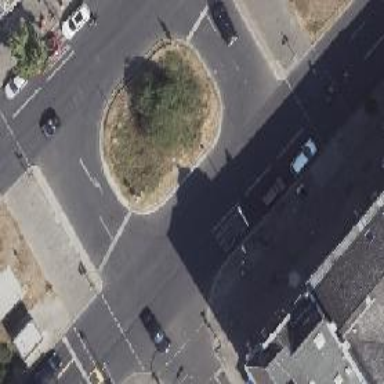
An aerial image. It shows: Traffic island covered with grass.